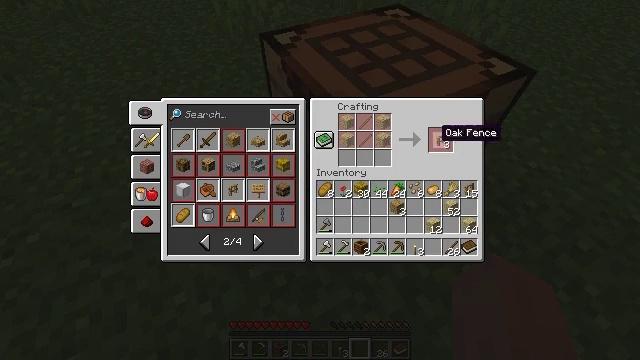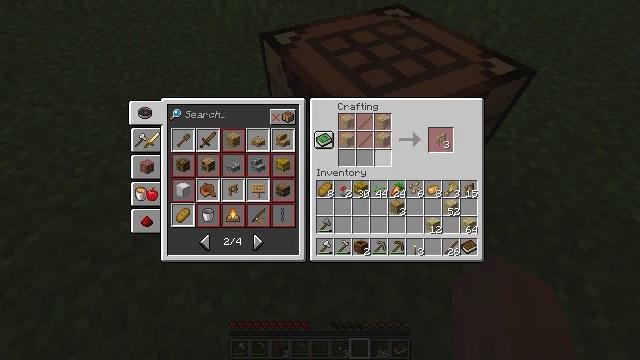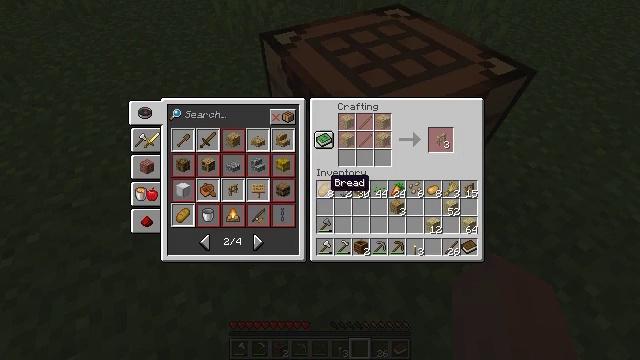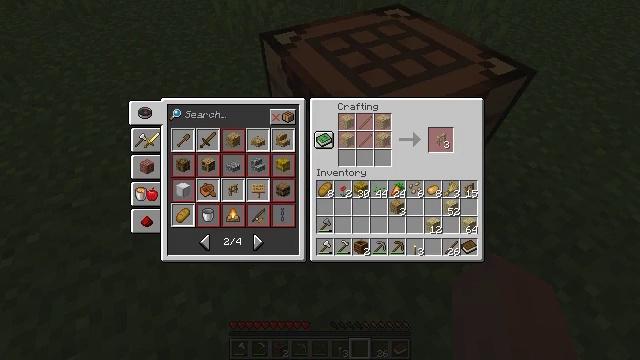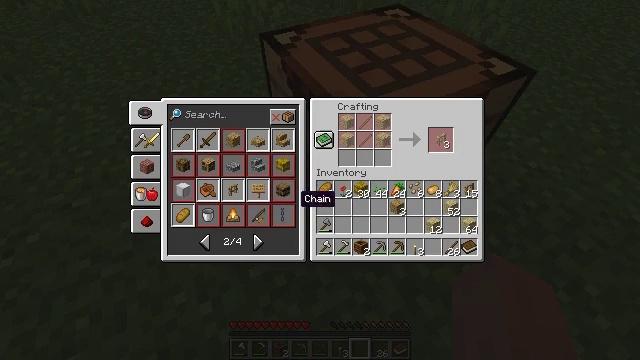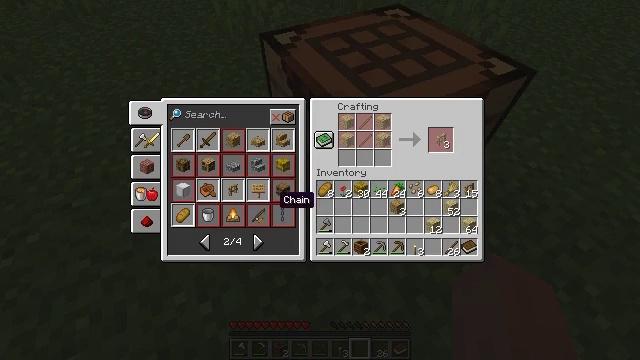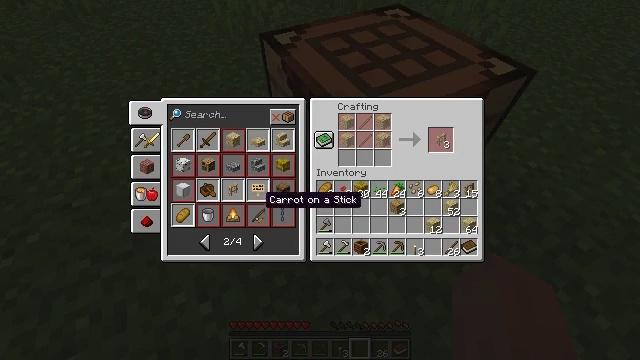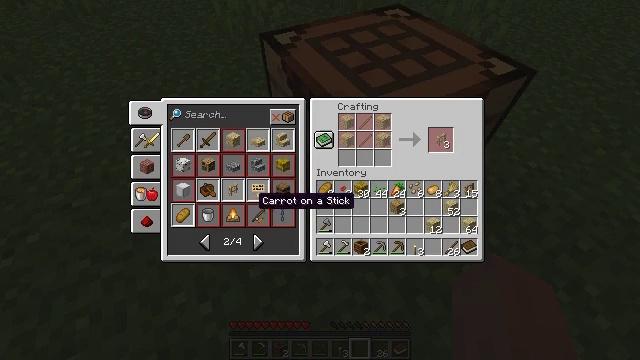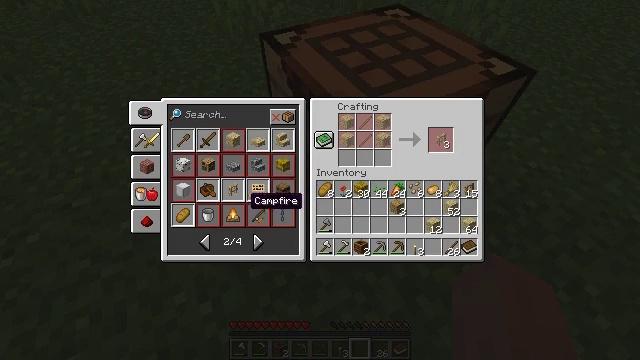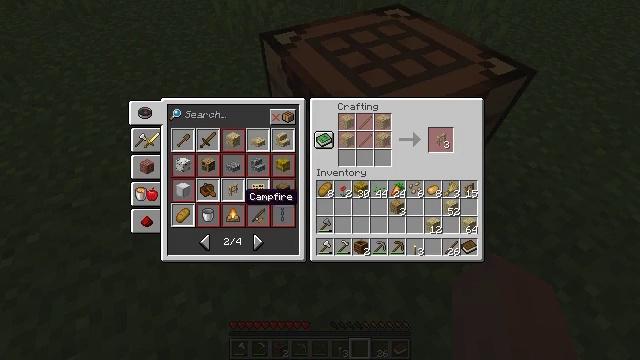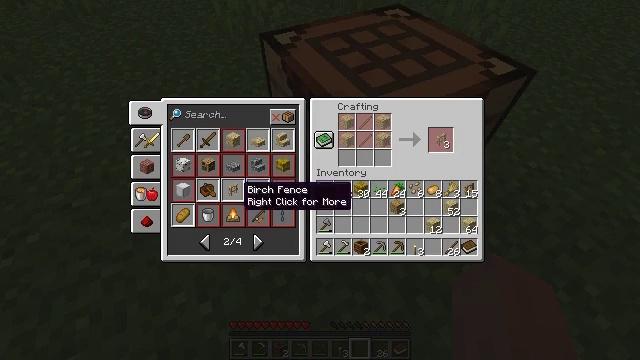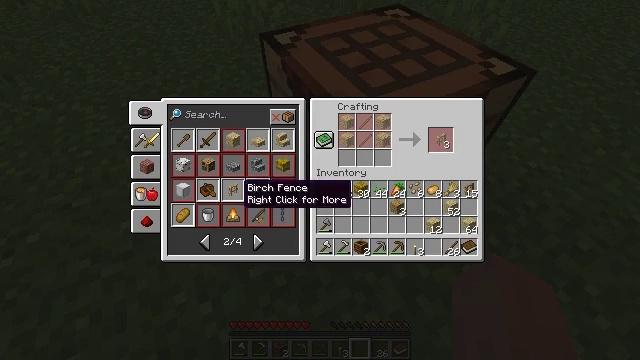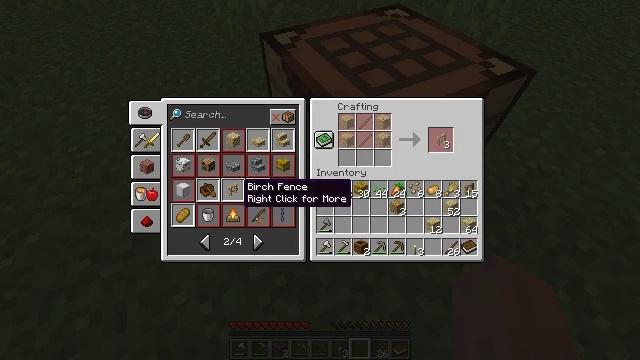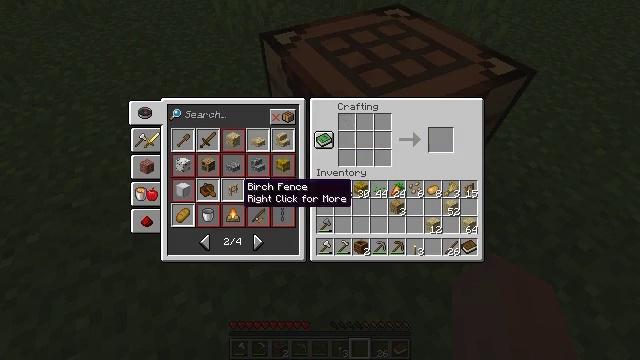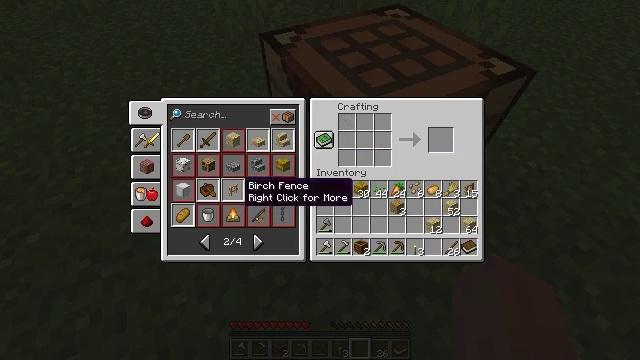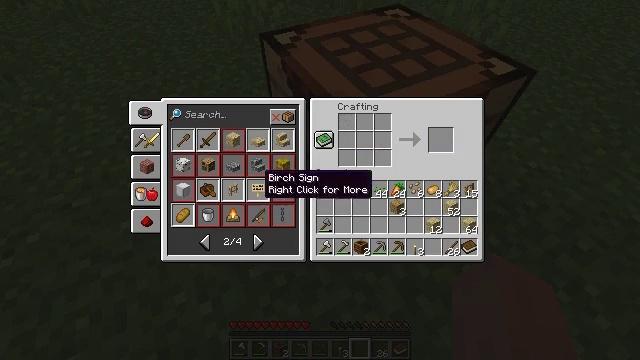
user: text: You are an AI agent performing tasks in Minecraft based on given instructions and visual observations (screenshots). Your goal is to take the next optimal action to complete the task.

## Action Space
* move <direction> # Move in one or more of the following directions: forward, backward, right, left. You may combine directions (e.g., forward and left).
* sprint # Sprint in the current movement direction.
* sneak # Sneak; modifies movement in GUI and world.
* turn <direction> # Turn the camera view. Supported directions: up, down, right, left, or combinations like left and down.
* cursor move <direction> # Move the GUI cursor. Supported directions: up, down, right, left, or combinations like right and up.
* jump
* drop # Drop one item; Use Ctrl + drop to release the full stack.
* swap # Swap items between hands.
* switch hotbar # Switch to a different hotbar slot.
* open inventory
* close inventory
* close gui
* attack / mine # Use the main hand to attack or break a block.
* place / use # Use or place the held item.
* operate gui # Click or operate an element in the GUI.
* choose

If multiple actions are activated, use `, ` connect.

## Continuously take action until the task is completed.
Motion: motion action
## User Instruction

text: To obtain a birch fence, use birch planks and sticks on the crafting table.
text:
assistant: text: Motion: sneak, cursor move left and down
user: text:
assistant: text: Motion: sneak, cursor move left and down
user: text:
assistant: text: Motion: sneak, cursor move left and down
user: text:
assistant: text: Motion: sneak, cursor move left
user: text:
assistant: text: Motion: sneak, cursor move left
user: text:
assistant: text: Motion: sneak, cursor move left
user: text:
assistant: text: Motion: sneak
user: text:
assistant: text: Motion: sneak, cursor move left
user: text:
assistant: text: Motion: sneak
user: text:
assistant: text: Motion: sneak, cursor move up
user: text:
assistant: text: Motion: sneak
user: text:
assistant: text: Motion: sneak
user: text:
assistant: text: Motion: sneak, operate gui
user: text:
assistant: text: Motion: sneak, operate gui
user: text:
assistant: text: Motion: sneak, cursor move right and up
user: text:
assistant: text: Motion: sneak, cursor move right and up
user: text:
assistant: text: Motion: sneak, cursor move right and up
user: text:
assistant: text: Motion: sneak, cursor move right
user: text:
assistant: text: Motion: sneak, cursor move right
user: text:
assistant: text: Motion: sneak, cursor move right
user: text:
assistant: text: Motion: sneak
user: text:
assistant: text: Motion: sneak
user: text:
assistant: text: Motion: sneak
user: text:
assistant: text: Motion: sneak
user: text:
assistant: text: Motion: sneak
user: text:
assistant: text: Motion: sneak
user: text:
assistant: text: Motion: sneak, operate gui
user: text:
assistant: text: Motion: sneak, operate gui
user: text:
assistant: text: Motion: sneak, operate gui
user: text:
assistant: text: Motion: sneak